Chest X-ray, PA view. Patient: 28 years old, sex F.
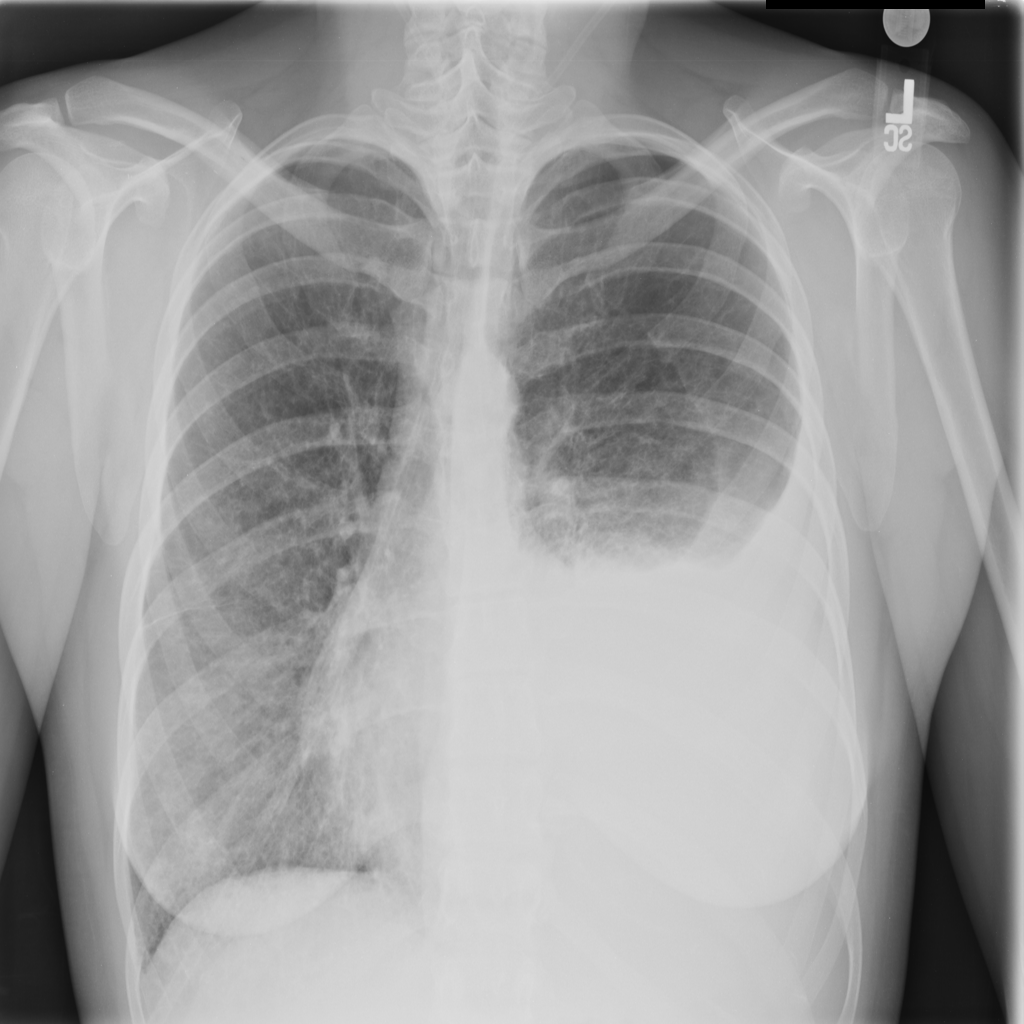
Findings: Effusion, Pneumothorax